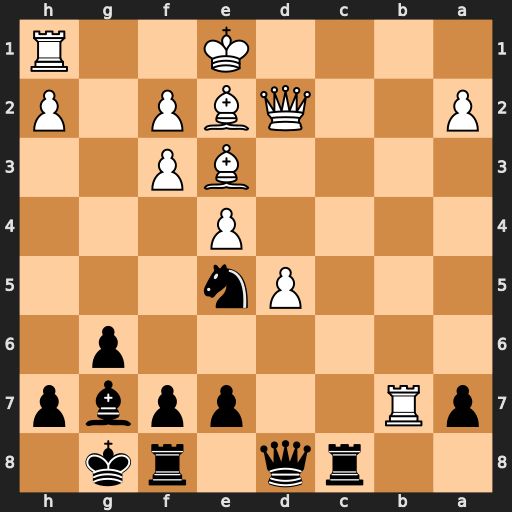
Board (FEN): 2rq1rk1/pR2ppbp/6p1/3Pn3/4P3/4BP2/P2QBP1P/4K2R
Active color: b
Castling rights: K
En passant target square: -
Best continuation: Nxf3+ Bxf3 Bc3 O-O Bxd2